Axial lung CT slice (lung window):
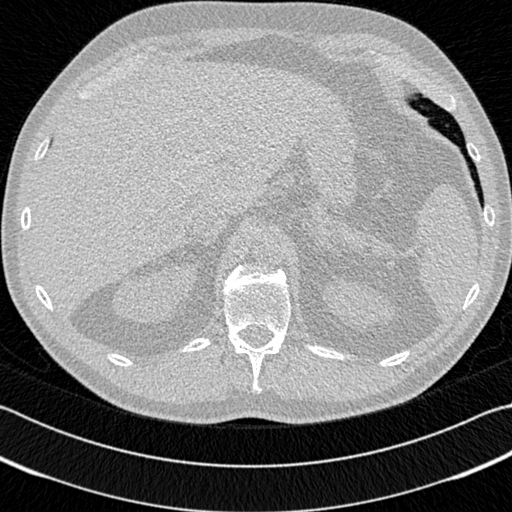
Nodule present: no